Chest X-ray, PA view. Patient: 64 years old, sex M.
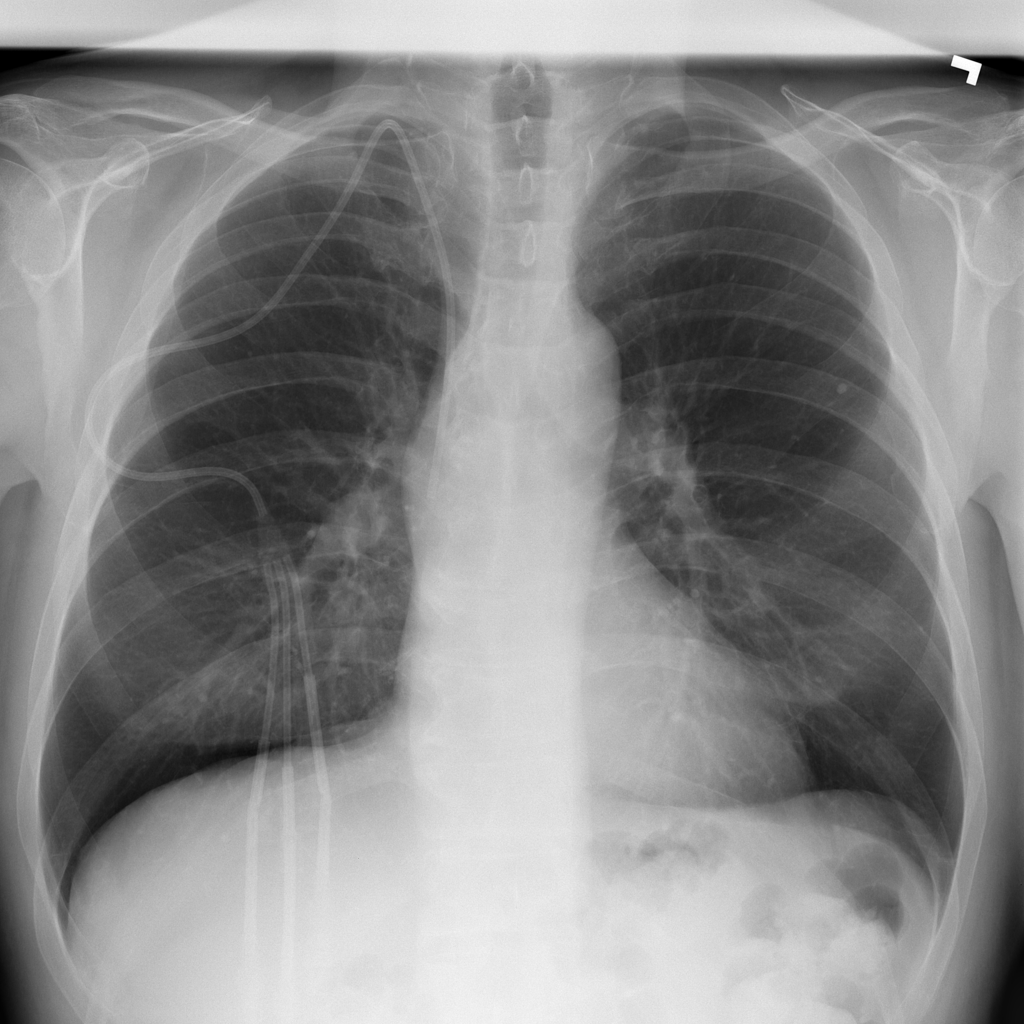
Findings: No Finding